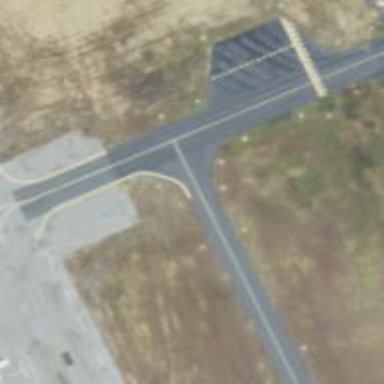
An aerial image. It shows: Asphalt taxiway at the airport.